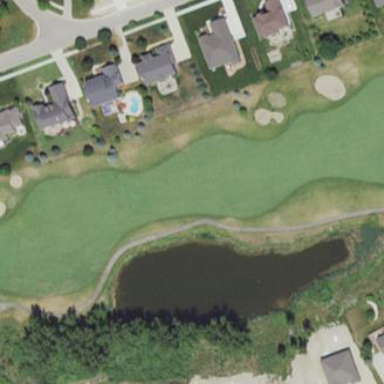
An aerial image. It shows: Golf fairway surrounded by grass.